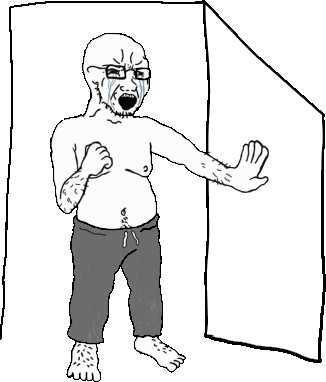
Label: 5_Soyjak